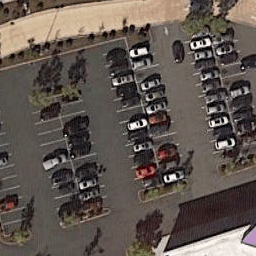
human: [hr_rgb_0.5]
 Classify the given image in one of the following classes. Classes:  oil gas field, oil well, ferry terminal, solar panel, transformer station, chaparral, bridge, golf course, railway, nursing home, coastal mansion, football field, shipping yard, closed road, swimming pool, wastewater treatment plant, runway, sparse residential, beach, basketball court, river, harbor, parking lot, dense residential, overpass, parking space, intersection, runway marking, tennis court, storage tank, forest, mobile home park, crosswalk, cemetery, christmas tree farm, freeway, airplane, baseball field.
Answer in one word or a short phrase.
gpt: parking lot